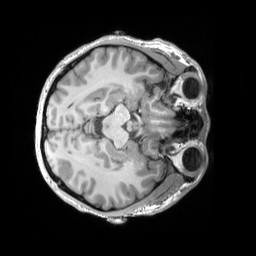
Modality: T1w
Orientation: axial
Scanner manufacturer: siemens
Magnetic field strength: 3 T
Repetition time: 2.25 s
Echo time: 0.00306 s